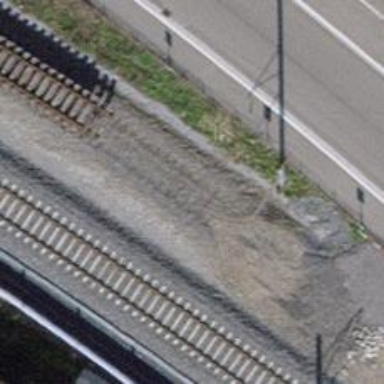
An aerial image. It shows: Single abandoned railway track.